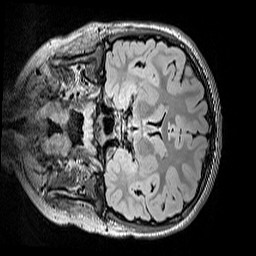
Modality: FLAIR
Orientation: coronal
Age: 13
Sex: female
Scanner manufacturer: siemens
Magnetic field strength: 3 T
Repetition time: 5 s
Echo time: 0.388 s